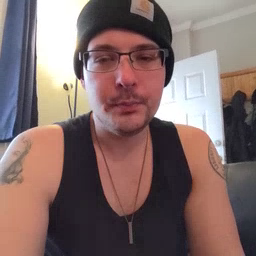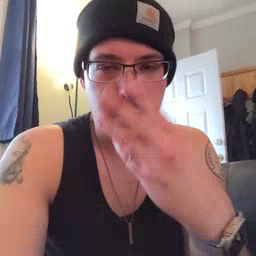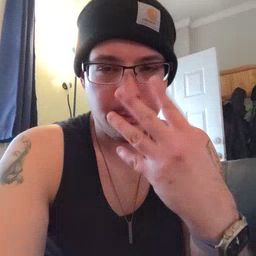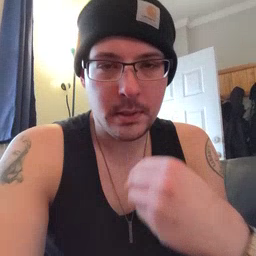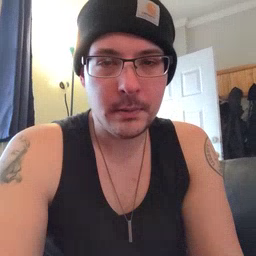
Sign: sleepy